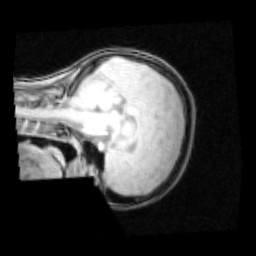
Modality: PDw
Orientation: sagittal
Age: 14
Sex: female
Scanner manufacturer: siemens
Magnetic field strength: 3 T
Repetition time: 0.25 s
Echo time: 0.00103 s